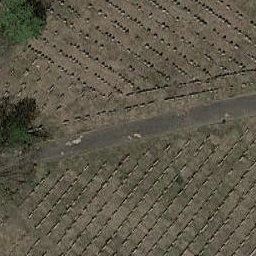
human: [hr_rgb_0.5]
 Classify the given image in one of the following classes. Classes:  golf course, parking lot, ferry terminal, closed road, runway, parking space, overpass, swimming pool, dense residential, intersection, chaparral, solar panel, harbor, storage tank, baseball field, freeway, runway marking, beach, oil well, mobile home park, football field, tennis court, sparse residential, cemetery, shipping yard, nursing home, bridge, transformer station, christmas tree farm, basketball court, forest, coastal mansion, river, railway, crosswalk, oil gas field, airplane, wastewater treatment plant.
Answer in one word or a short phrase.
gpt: cemetery